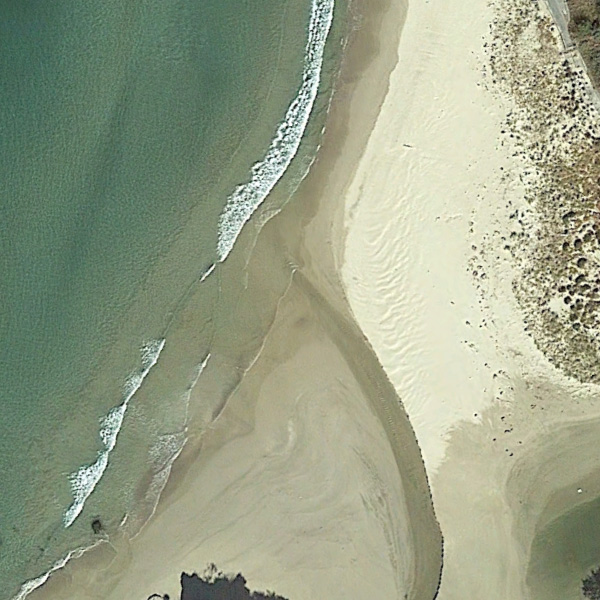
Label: Beach